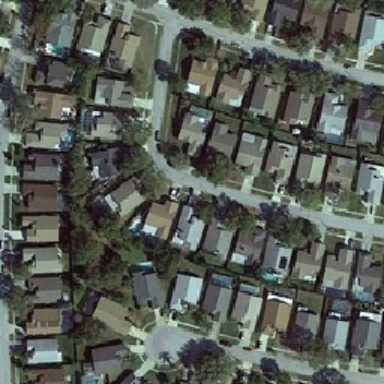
These houses are arranged orderly in the area while decorated with some plants .